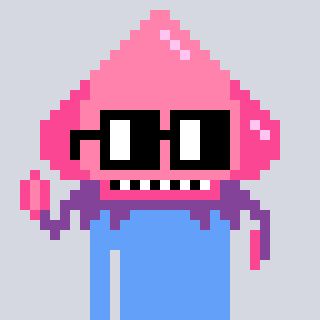
a pixel art character with square black glasses, a squid-shaped head and a blue-colored body on a cool background